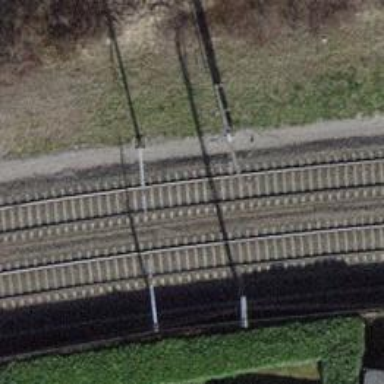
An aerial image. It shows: Railway track with contact lines for electrification.